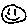
Label: smiley face